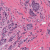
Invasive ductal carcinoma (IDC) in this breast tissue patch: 1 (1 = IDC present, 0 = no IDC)